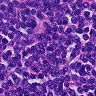
Metastatic tissue present: no